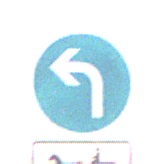
Verkehrszeichen: VorgeschriebeneFahrtrichtungLinks
Zusatzzeichen unten: MehrspurigeFahrzeugeFrei9
Umgebung: Outdoor, Nature
Tageszeit: Midday
Wetter: Clear
Licht: Natural
Jahreszeit: NotSpecified
Kontrast: HighContrast